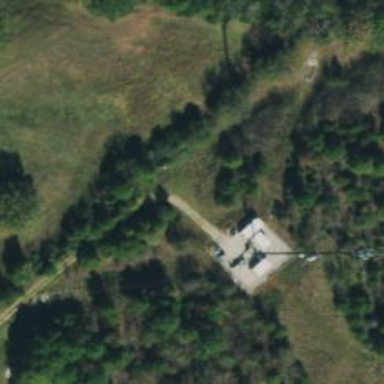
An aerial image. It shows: Communication mast tower.